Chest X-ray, PA view. Patient: 46 years old, sex M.
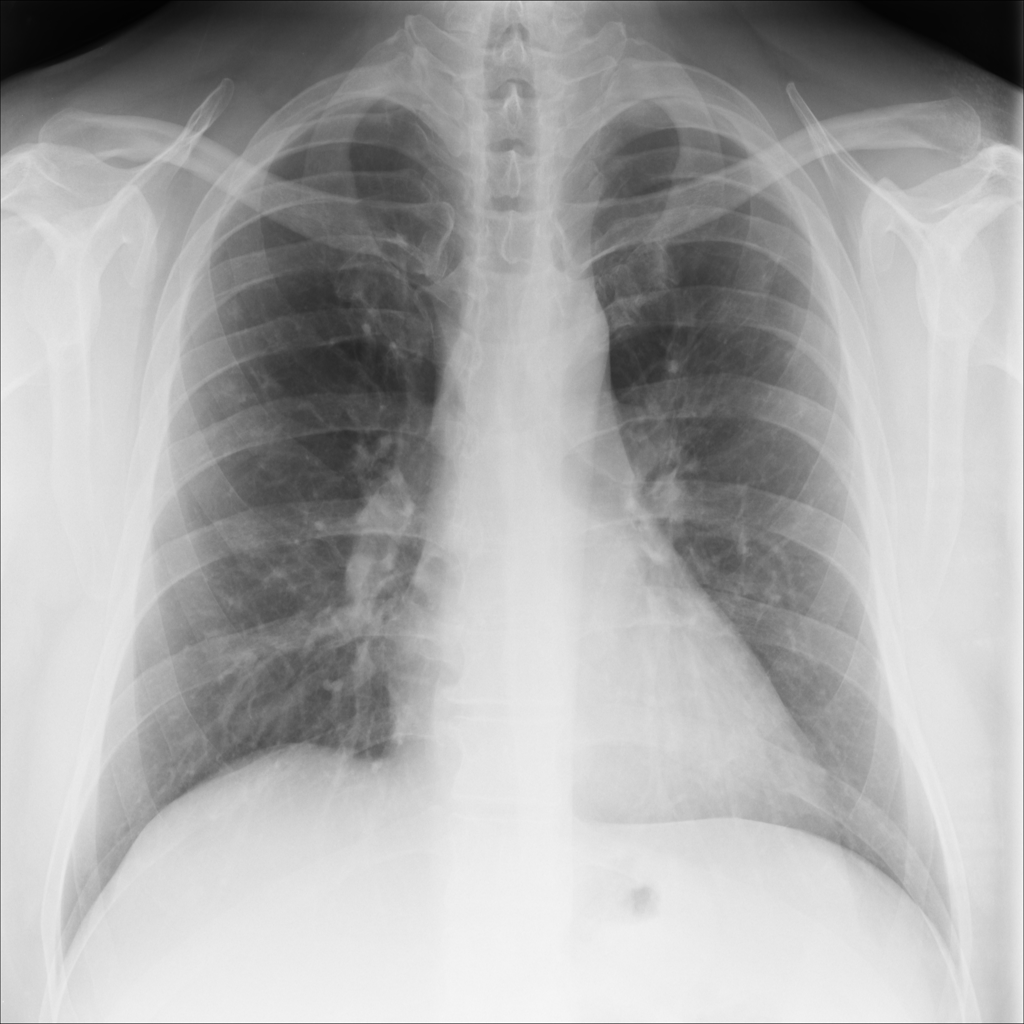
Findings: No Finding